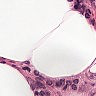
Metastatic tissue present: no